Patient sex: M
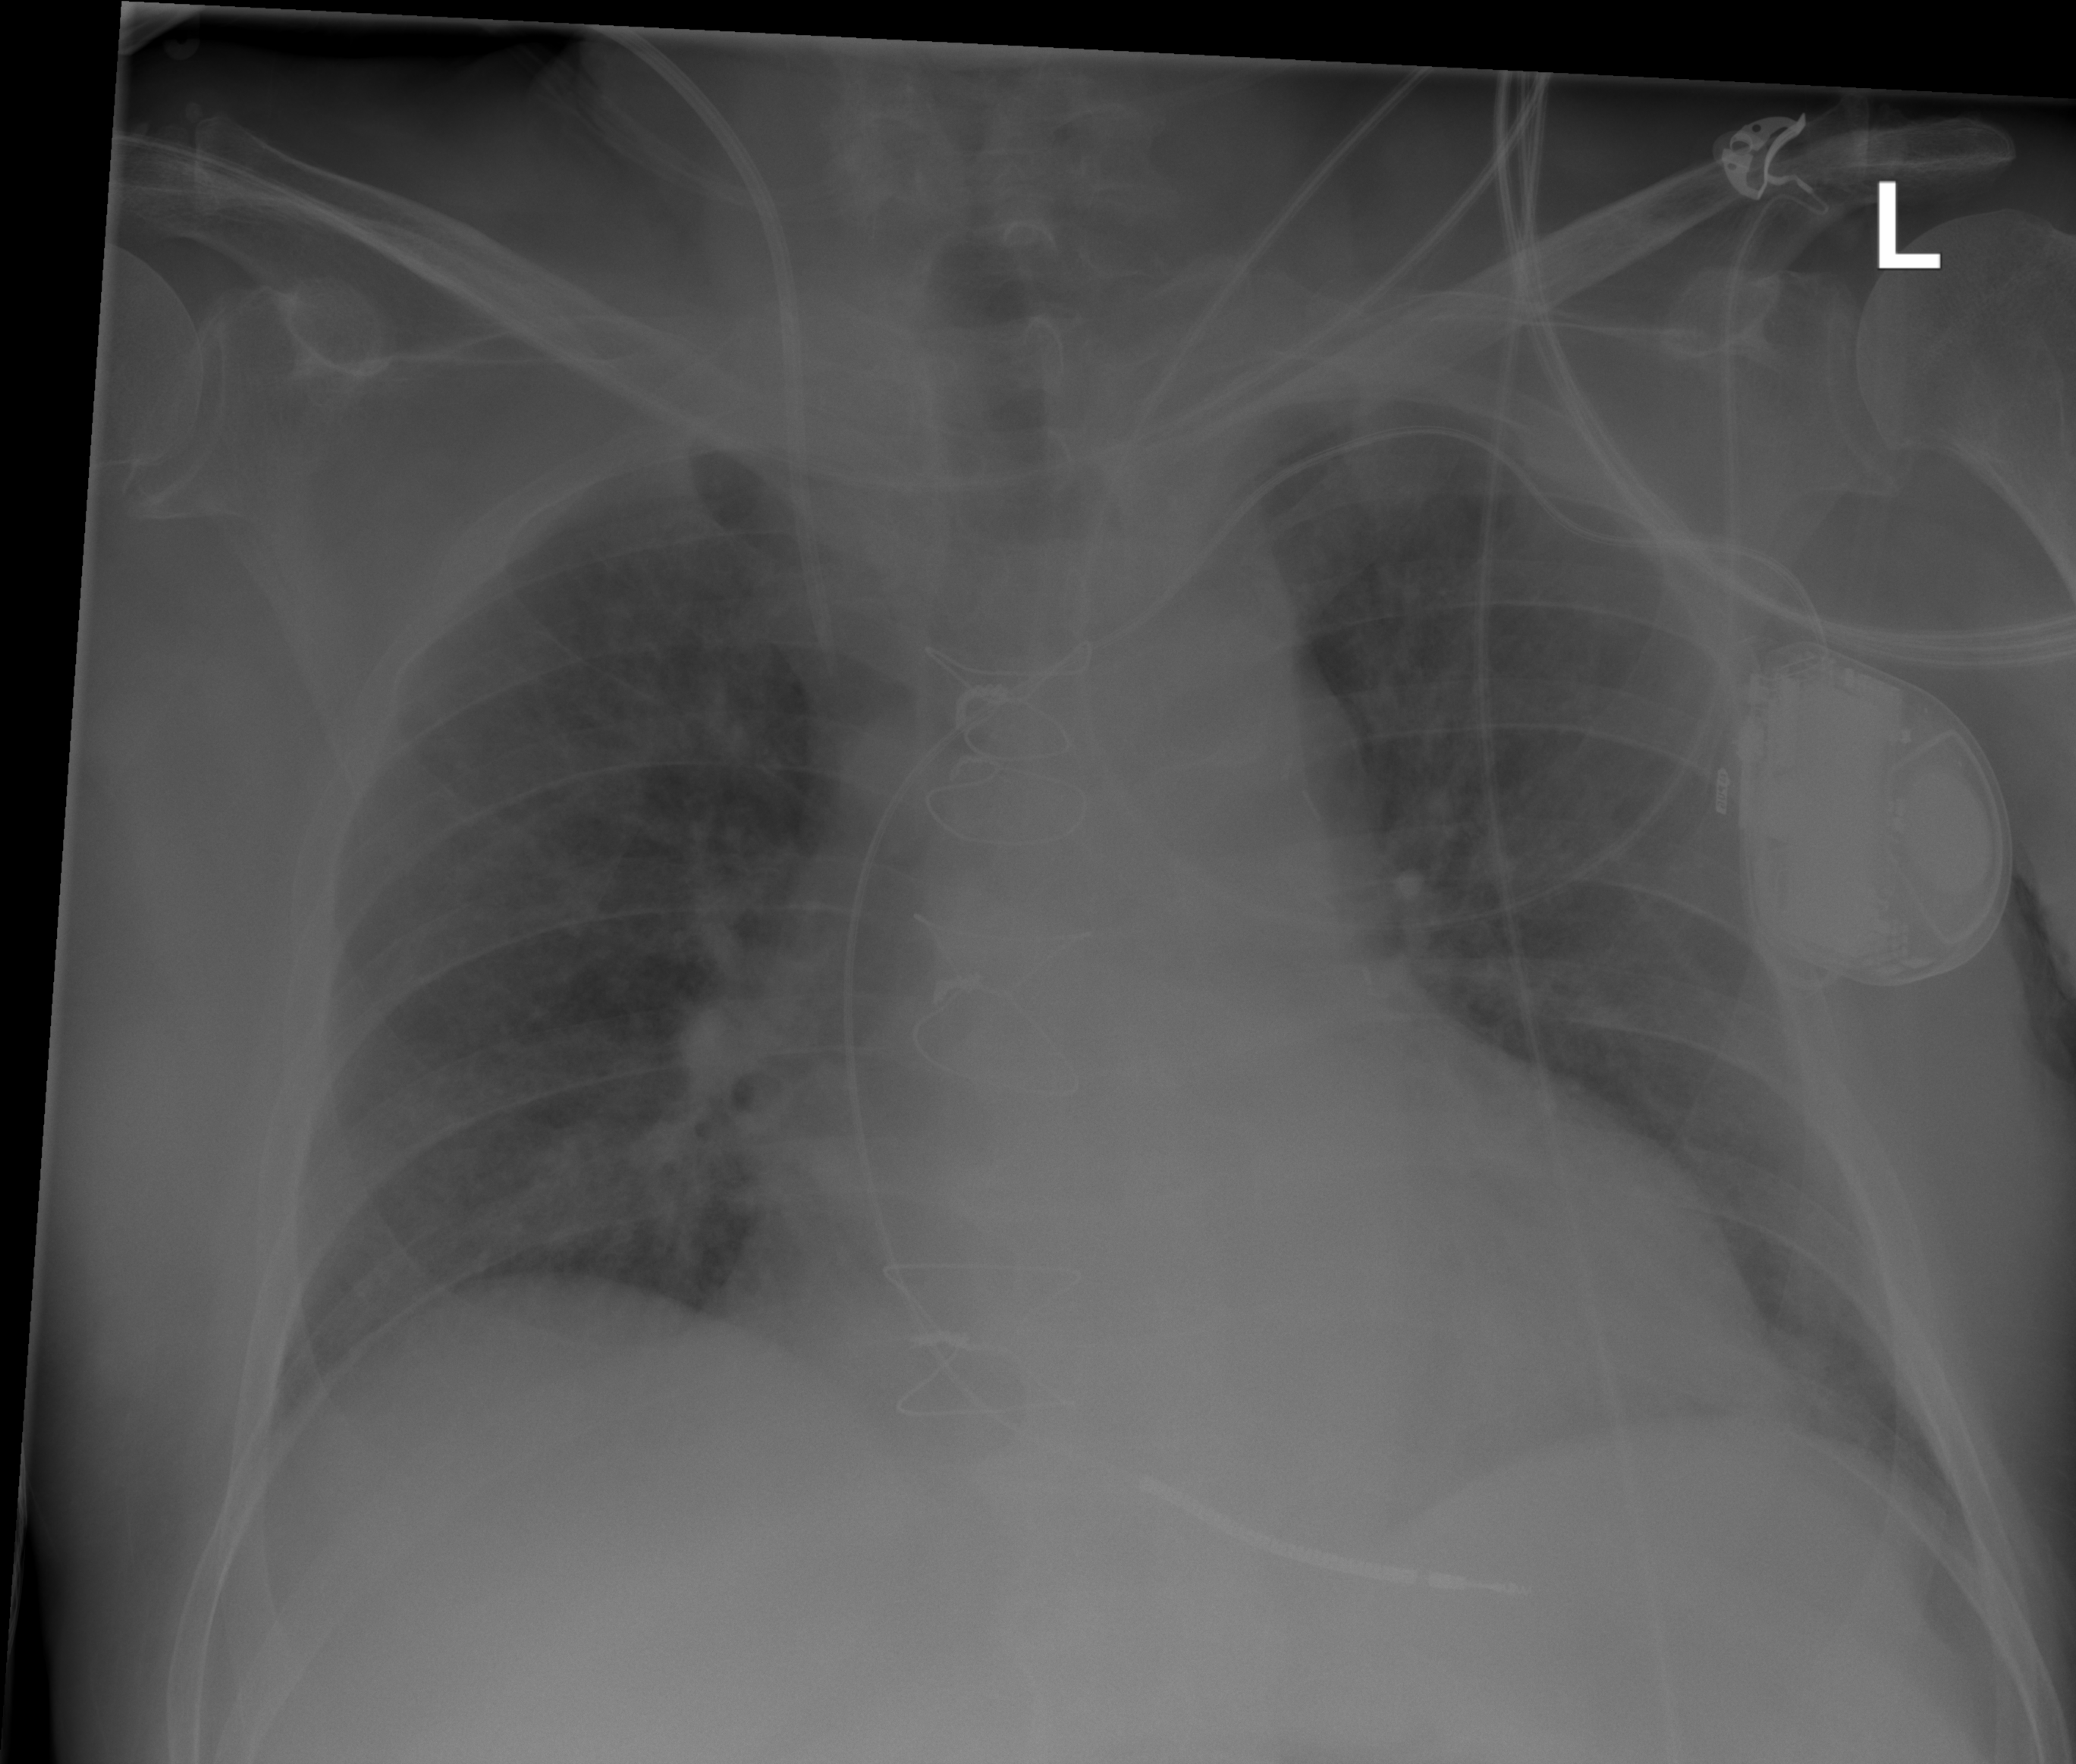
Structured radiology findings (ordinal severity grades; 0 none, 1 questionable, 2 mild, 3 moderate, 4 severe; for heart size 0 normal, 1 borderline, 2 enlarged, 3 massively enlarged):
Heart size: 2
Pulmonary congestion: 0
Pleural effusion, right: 0
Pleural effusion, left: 2
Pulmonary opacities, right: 2
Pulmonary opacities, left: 0
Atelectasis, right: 0
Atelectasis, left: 0